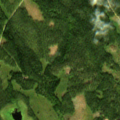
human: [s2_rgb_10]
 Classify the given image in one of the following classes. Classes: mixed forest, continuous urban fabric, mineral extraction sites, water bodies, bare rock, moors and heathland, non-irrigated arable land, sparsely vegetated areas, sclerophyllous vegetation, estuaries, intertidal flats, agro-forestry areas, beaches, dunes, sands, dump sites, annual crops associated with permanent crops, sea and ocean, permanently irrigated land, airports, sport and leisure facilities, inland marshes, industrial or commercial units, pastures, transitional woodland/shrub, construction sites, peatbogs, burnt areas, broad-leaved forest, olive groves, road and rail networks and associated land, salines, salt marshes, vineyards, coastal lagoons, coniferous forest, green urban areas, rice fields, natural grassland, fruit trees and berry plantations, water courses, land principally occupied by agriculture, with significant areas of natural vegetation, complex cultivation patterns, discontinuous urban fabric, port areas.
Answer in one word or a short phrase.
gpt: coniferous forest, transitional woodland/shrub, peatbogs